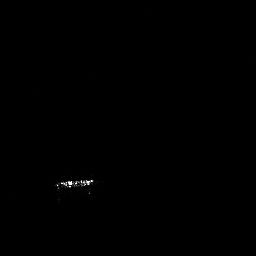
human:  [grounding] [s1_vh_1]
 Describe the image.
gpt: In the satellite image, there is  <ref>1 medium ship </ref> <box>[[20, 67, 36, 76, 0]]</box> located at bottom left.